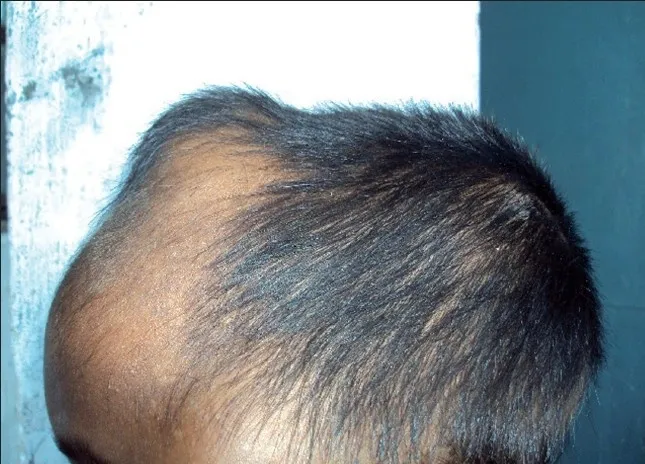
Clinical photograph showing skull vault swelling in the frontoparietal region.
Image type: medical_photograph (skin_photograph)